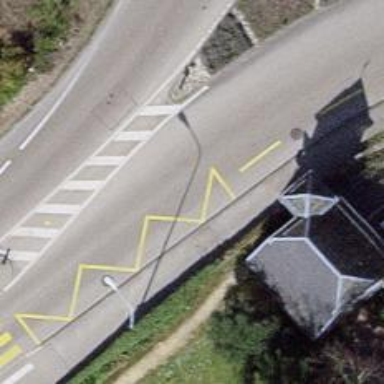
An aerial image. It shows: Bus stop with platform for public transport.